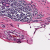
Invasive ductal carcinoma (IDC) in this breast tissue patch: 0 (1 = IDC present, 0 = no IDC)